Question: I'm using lastest d3js with force layout to create interactive graph like this:

Requirements are:
1. Nodes can be dragged (inertial drag)
2. Node bounces back when hitting border.
3. Nodes don't overlap each other (I can do this based on Collision Detection sample)
Somebody please help me with 1 & 2.
The background for this question is in <URL> related question.
Thank you.
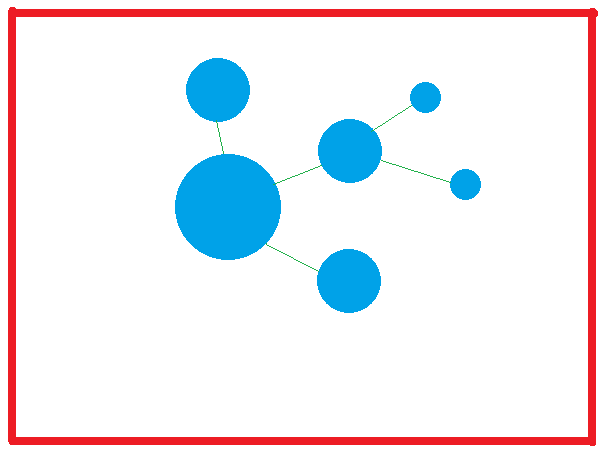
Answer: ## Background
The background for this answer is in my answer to a related question <URL>.
That question was about why nodes jump back after release and the main point to bring from there is that, during 'force.drag' behavior the previous node positions, (d.px, d.py) and the current positions (d.x, d.y) are actually reversed. So, when the drag is released, the initial velocity is therefor reversed, causing the jump back behavior.
This is actually due to the drag behavior updating the on drag events and the internal 'force.tick' method copying the previous values onto the current values each position calculation. (I'm sure there is a good reason for this by the way, I suspect it is related to <URL>
## Inertial dragging
In order to implement inertial dragging, this velocity reversal needs to be corrected, so the current and previous points need to be immediately after 'dragend'.
This is a good start, but a couple of other problems remain:
1. Velocity state is lost every tick when previous position is copied to the current position.
2. "Sticky node" behavior (on mouseover) is re-established on dragend which tends to re-capture the nodes and defeat the inertial effect.
The first one means that if a tick occurs between releasing the drag and correcting the velocity, i.e. immediately after 'dragend', then the velocity will be zero and the node will stop dead. This happens often enough to be annoying. One solution is to maintain a record of 'd3.event.dx' and 'd3.event.dy' and use these to modify (d.px, d.py) on 'dragend'. This also avoids the problem caused by the reversal of previous and current points.
The second remaining problem can be fixed by delaying the sticky node behavior reinstatement until after 'mouseout'. A small delay after 'mouseout' is advisable in case the mouse immediately re-enters the node 'mouseout'.
## Implimentation
The basic strategy to implement the above two corrections is to hook the drag events in the force layout in the former and the mouse events in the force layout in the later. For defensive reasons, the standard callbacks for the various hooks are stored on the 'datum' object of the nodes and retrieved from there when un-hooking.
The friction parameter is set to 1 in the code which means they maintain their velocity indefinitely, to see a steady inertial effect set it to 0.9... I jest like the bouncing balls.
'''
$(function() {
var width = 1200,
height = 800;
var circles = [{
x: width / 2 + 100,
y: height / 2,
radius: 100
}, {
x: width / 2 - 100,
y: height / 2,
radius: 100
}, ],
nodeFill = "#006E3C";
var force = d3.layout.force()
.gravity(0)
.charge(-100)
.friction(1)
.size([width, height])
.nodes(circles)
.linkDistance(250)
.linkStrength(1)
.on("tick", tick)
.start();
SliderControl("#frictionSlider", "friction", force.friction, [0, 1], ",.3f");
var svg = d3.select("body")
.append("svg")
.attr("width", width)
.attr("height", height)
.style("background-color", "white");
var nodes = svg.selectAll(".node");
nodes = nodes.data(circles);
nodes.exit().remove();
var enterNode = nodes.enter().append("g")
.attr("class", "node")
.call(force.drag);
console.log(enterNode);
//Add circle to group
enterNode.append("circle")
.attr("r", function(d) {
return d.radius;
})
.style("fill", "#006E3C")
.style("opacity", 0.6);
;
(function(d3, force) {
//Drag behaviour///////////////////////////////////////////////////////////////////
// hook drag behavior on force
//VELOCITY
// maintain velocity state in case a force tick occurs emidiately before dragend
// the tick wipes out the previous position
var dragVelocity = (function() {
var dx, dy;
function f(d) {
if (d3.event) {
dx = d3.event.dx;
dy = d3.event.dy;
}
return {
dx: dx,
dy: dy
}
};
f.correct = function(d) {
//tick occured and set px/y to x/y, re-establish velocity state
d.px = d.x - dx;
d.py = d.y - dy;
}
f.reset = function() {
dx = dy = 0
}
return f;
})()
//DRAGSTART HOOK
var stdDragStart = force.drag().on("dragstart.force");
force.drag().on("dragstart.force", myDragStart);
function myDragStart(d) {
var that = this,
node = d3.select(this);
nonStickyMouse();
dragVelocity.reset();
stdDragStart.call(this, d)
function nonStickyMouse() {
if (!d.___hooked) {
//node is not hooked
//hook mouseover/////////////////////////
//remove sticky node on mouseover behavior and save listeners
d.___mouseover_force = node.on("mouseover.force");
node.on("mouseover.force", null);
d.___mouseout_force = node.on("mouseout.force");
d.___hooked = true;
//standard mouseout will clear d.fixed
d.___mouseout_force.call(that, d);
}
//dissable mouseout/////////////////////////
node.on("mouseout.force", null);
}
}
//DRAG HOOK
var stdDrag = force.drag().on("drag.force");
force.drag().on("drag.force", myDrag);
function myDrag(d) {
var v, p;
//maintain back-up velocity state
v = dragVelocity();
p = {
x: d3.event.x,
y: d3.event.y
};
stdDrag.call(this, d)
}
//DRAGEND HOOK
var stdDragEnd = force.drag().on("dragend.force");
force.drag().on("dragend.force", myDragEnd);
function myDragEnd(d) {
var that = this,
node = d3.select(this);
//correct the final velocity vector at drag end
dragVelocity.correct(d)
//hook mouseout/////////////////////////
//re-establish standard behavior on mouseout
node.on("mouseout.force", function mouseout(d) {
myForceMouseOut.call(this, d)
});
stdDragEnd.call(that, d);
function myForceMouseOut(d) {
var timerID = window.setTimeout((function() {
var that = this,
node = d3.select(this);
return function unhookMouseover() {
//if (node.on("mouseover.force") != d.___mouseout_force) {
if (node.datum().___hooked) {
//un-hook mouseover and mouseout////////////
node.on("mouseout.force", d.___mouseout_force);
node.on("mouseover.force", d.___mouseover_force);
node.datum().___hooked = false;
}
}
}).call(this), 500);
return timerID;
}
}
})(d3, force);
function tick(e) {
//contain the nodes...
nodes.attr("transform", function(d) {
var r = 100;
if (d.x - r <= 0 && d.px > d.x) d.px -= (d.px - d.x) * 2;
if (d.x + r >= width && d.px < d.x) d.px += (d.x - d.px) * 2;
if (d.y - r <= 0 && d.py > d.y) d.py -= (d.py - d.y) * 2;
if (d.y + r >= height && d.py < d.y) d.py += (d.y - d.py) * 2;
return "translate(" + d.x + "," + d.y + ")";
});
//indicate status by color
nodes.selectAll("circle")
.style("fill", function(d, i) {
return ((d.___hooked && !d.fixed) ? "red" : nodeFill)
})
force.start();
}
function SliderControl(selector, title, value, domain, format) {
var accessor = d3.functor(value),
rangeMax = 1000,
_scale = d3.scale.linear().domain(domain).range([0, rangeMax]),
_$outputDiv = $("<div />", {
class: "slider-value"
}),
_update = function(value) {
_$outputDiv.css("left", 'calc( ' + (_$slider.position().left + _$slider.outerWidth()) + 'px + 1em )')
_$outputDiv.text(d3.format(format)(value));
$(".input").width(_$outputDiv.position().left + _$outputDiv.outerWidth() - _innerLeft)
},
_$slider = $(selector).slider({
value: _scale(accessor()),
max: rangeMax,
slide: function(e, ui) {
_update(_scale.invert(ui.value));
accessor(_scale.invert(ui.value)).start();
}
}),
_$wrapper = _$slider.wrap("<div class='input'></div>")
.before($("<div />").text(title + ":"))
.after(_$outputDiv).parent(),
_innerLeft = _$wrapper.children().first().position().left;
_update(_scale.invert($(selector).slider("value")))
};
});
'''
'''
body {
/*font-family: 'Open Sans', sans-serif;*/
font-family: 'Roboto', sans-serif;
}
svg {
outline: 1px solid black;
background-color: rgba(255, 127, 80, 0.6);
}
div {
display: inline-block;
}
#method,
#clear {
margin-left: 20px;
background-color: rgba(255, 127, 80, 0.6);
border: none;
}
#clear {
float: right;
}
#inputs {
font-size: 16px;
display: block;
width: 900px;
}
.input {
display: inline-block;
background-color: rgba(255, 127, 80, 0.37);
outline: 1px solid black;
position: relative;
margin: 10px 10px 0 0;
padding: 3px 10px;
}
.input div {
width: 60px;
}
.method {
display: block;
}
.ui-slider,
span.ui-slider-handle.ui-state-default {
width: 3px;
background: black;
border-radius: 0;
}
span.ui-slider-handle.ui-state-default {
top: calc(50% - 1em / 2);
height: 1em;
margin: 0;
border: none;
}
div.ui-slider-horizontal {
width: 200px;
margin: auto 10px auto 10px;
/*position: absolute;*/
/*bottom: 0.1em;*/
position: absolute;
bottom: calc(50% - 2.5px);
/*vertical-align: middle;*/
height: 5px;
border: none;
}
.slider-value {
position: absolute;
text-align: right;
}
input,
select,
button {
font-family: inherit;
font-size: inherit;
}
'''
'''
<link href="https://ajax.googleapis.com/ajax/libs/jqueryui/1.11.4/themes/smoothness/jquery-ui.css" rel="stylesheet" />
<script src="https://ajax.googleapis.com/ajax/libs/jquery/2.1.1/jquery.min.js"></script>
<script src="https://ajax.googleapis.com/ajax/libs/jqueryui/1.11.4/jquery-ui.min.js"></script>
<script src="https://cdnjs.cloudflare.com/ajax/libs/d3/3.4.11/d3.min.js"></script>
<div id="inputs">
<div id="frictionSlider"></div>
</div>
'''